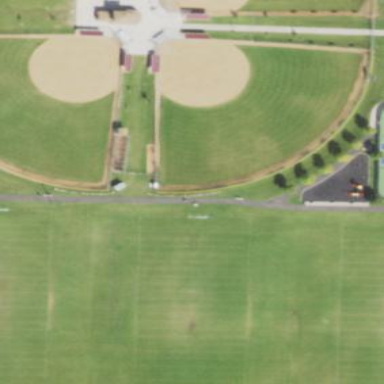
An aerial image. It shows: Grass pitch for soccer/football.